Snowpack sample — Rabbit Ears Pass, Jackson County, Colorado, USA (12/17/25, 1:08 PM MST)
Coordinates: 40.387, -106.625
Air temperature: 34 °F
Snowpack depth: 46 cm
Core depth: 20 cm
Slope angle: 6°, slope face: 165°
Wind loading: medium
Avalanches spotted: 0
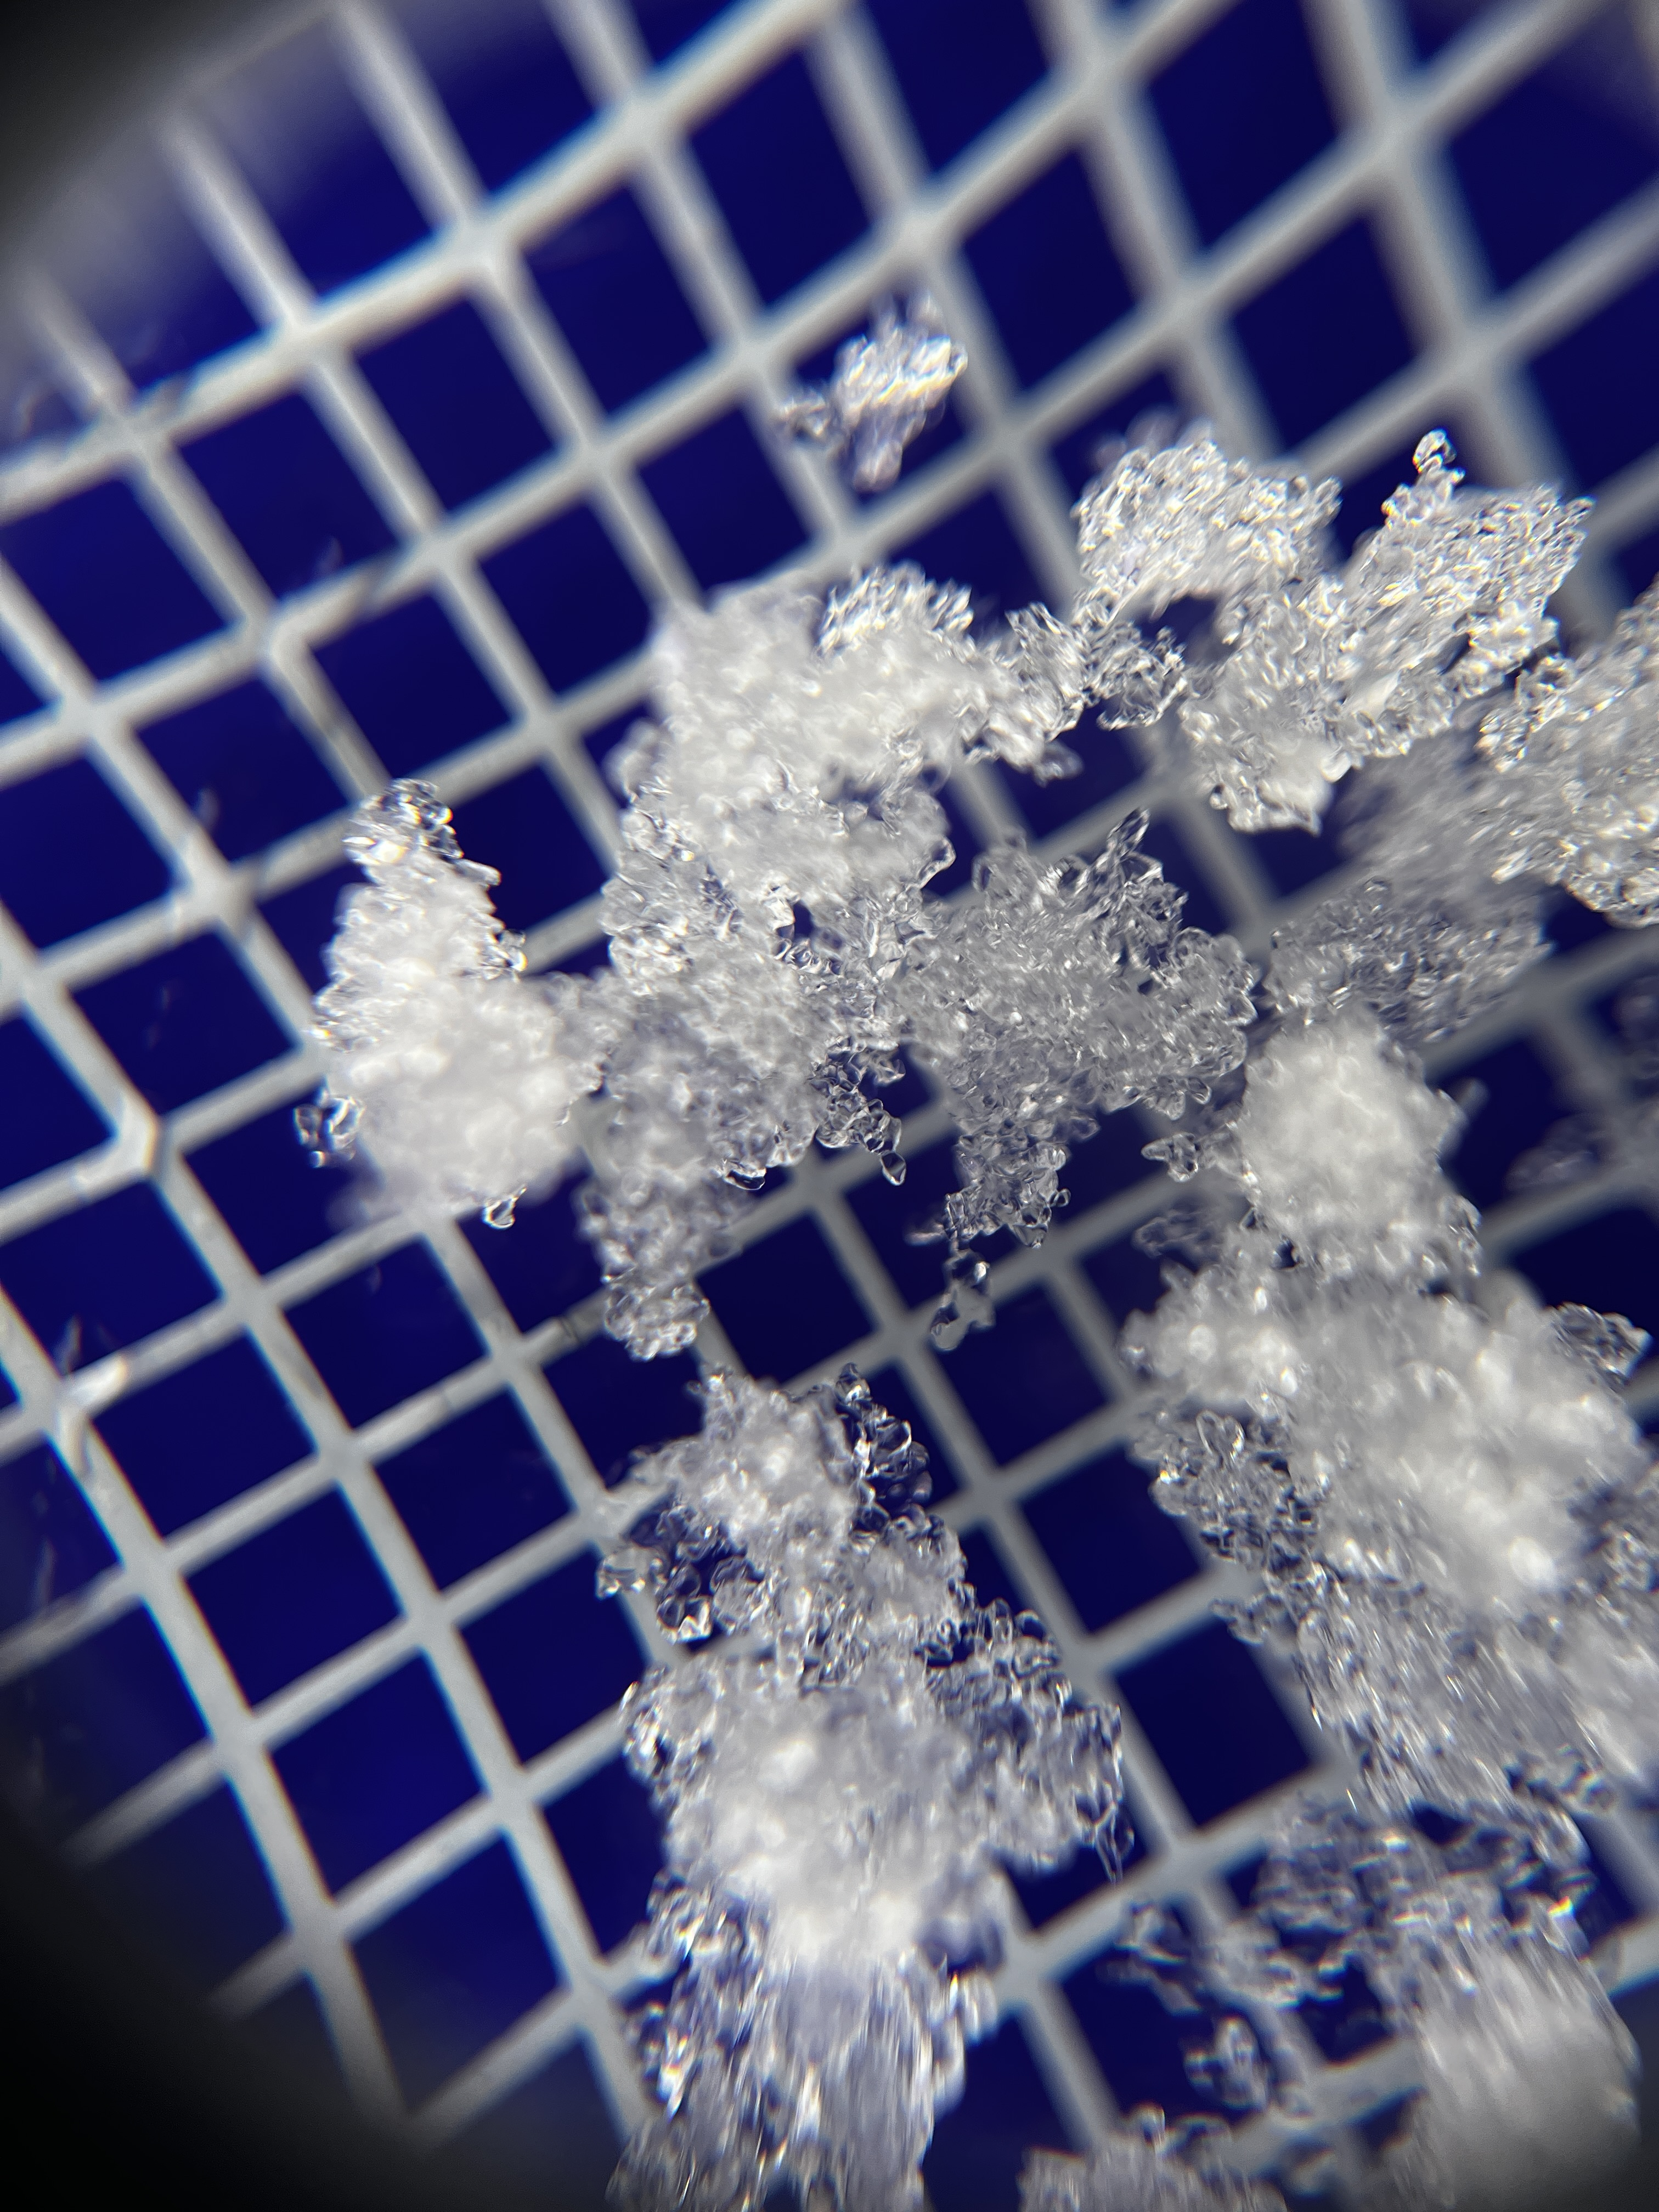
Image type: magnified_profile
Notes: No avalanches spotted nearby, although collected in a meadowy area with minimal risk on this face of the pass.